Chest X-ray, PA view. Patient: 28 years old, sex M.
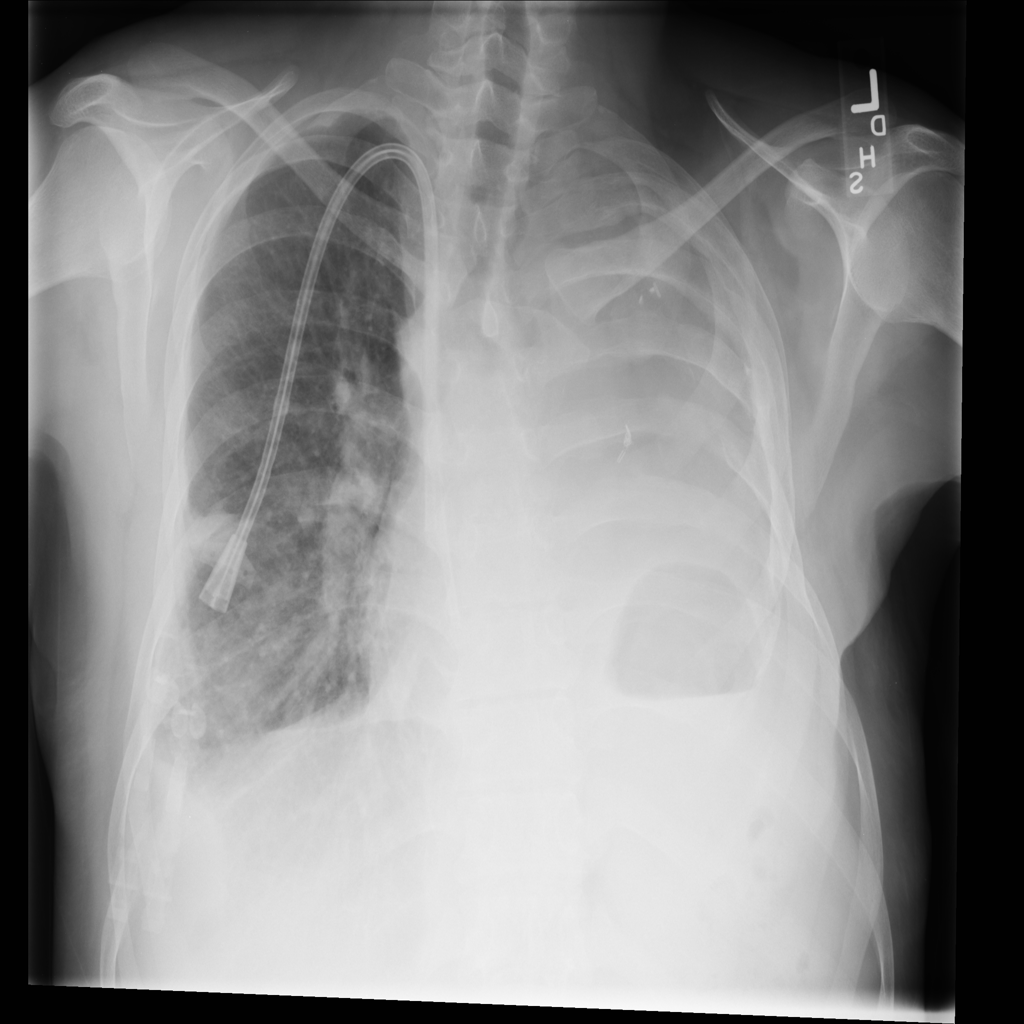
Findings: Effusion